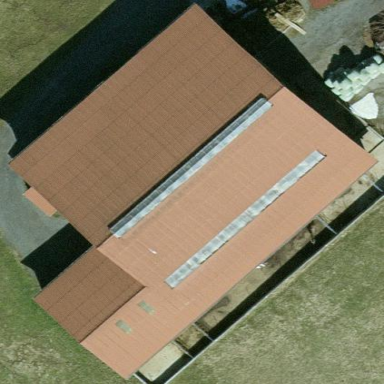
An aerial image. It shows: Farm auxiliary building.